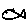
Label: fish